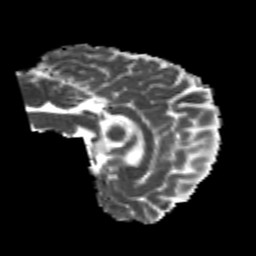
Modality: MD
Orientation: sagittal
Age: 20
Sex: male
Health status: healthy
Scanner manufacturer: philips
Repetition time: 7.387 s
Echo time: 0.08599 s